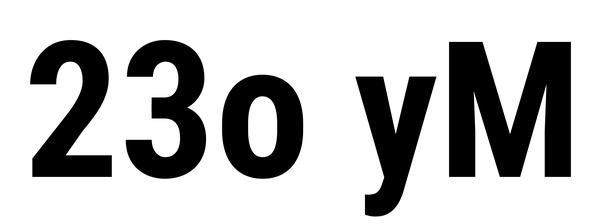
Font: Roboto_Condensed_Bold